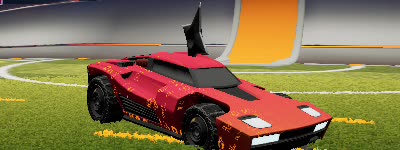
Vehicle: breakout